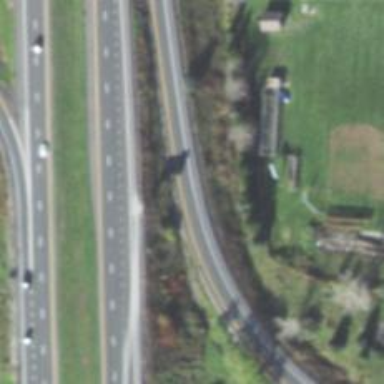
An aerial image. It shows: Motorway link with asphalt surface and embankment.